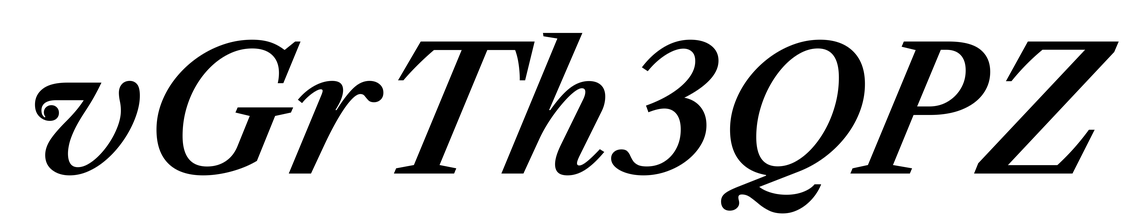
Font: LibreCaslonText-Italic_SemiBold_Italic